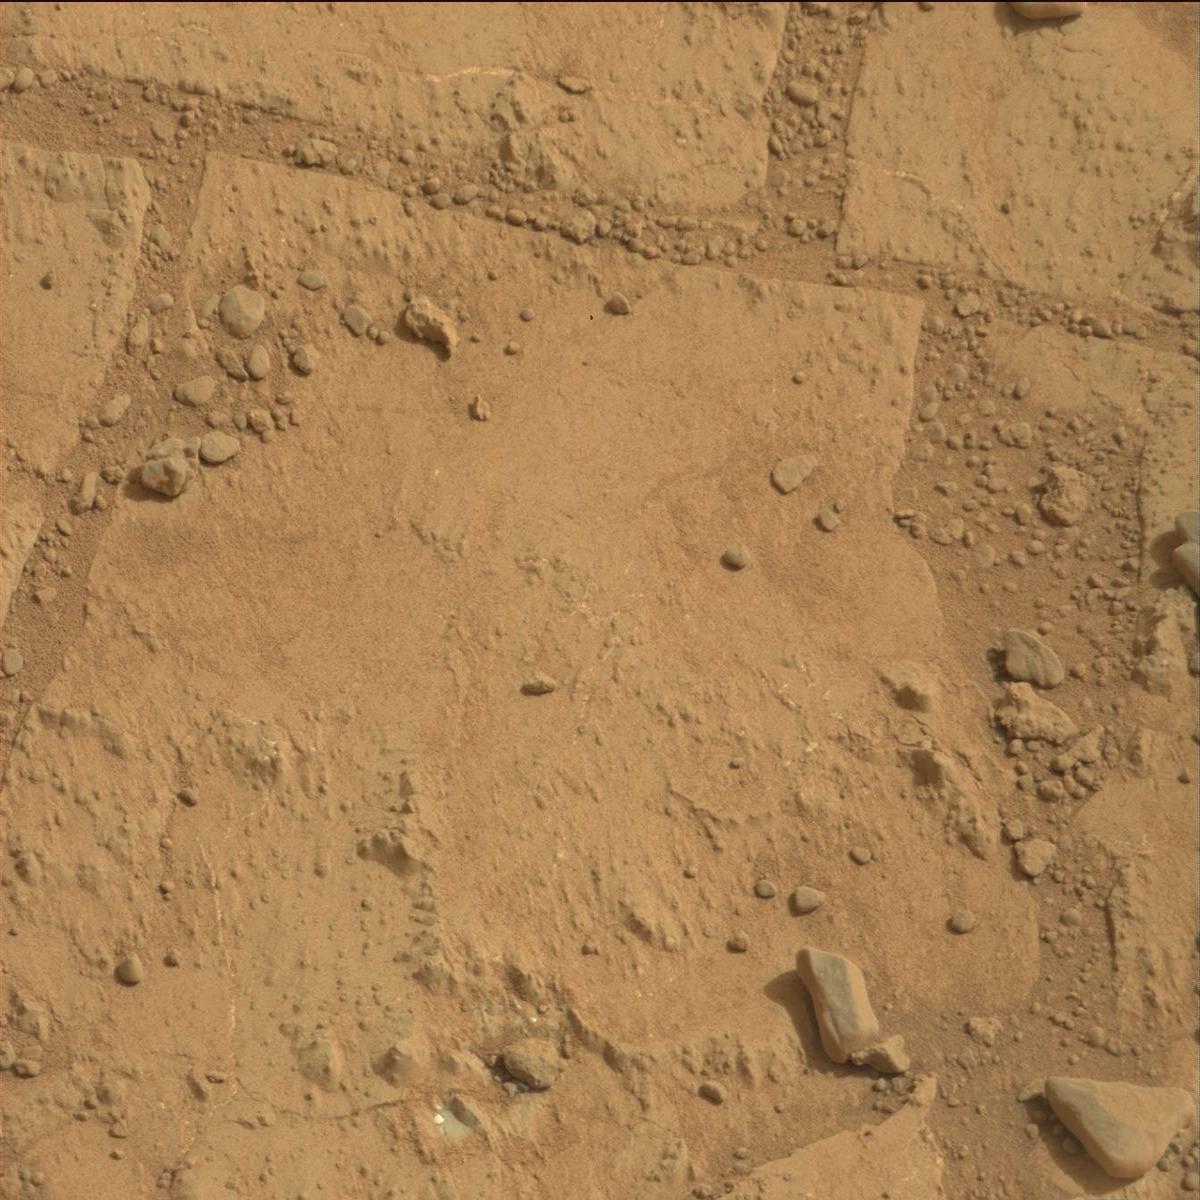
Terrain classes present: Bedrock, Rock, Sand / Soil